Interaction volume radius: 5 \u00c5
Interaction volume height: 15 \u00c5
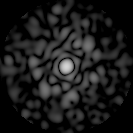
Disorder parameter: 0.843